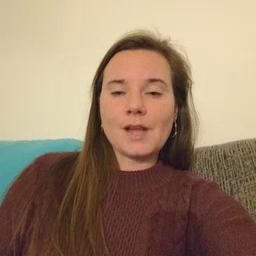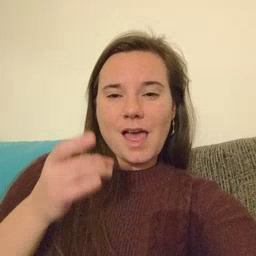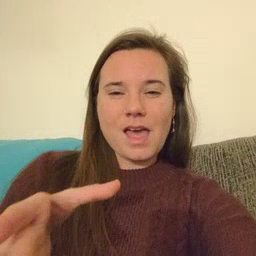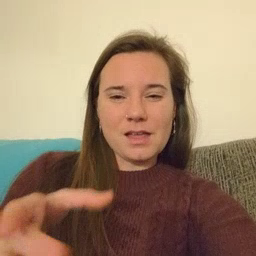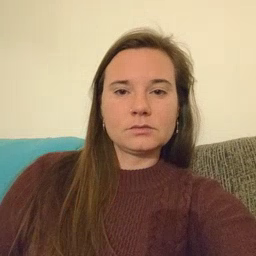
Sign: hate